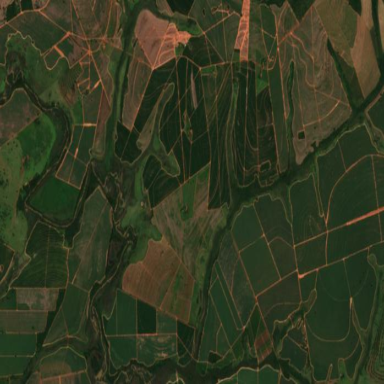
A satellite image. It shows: Farmland with sugarcane crops that produce sugar cane.